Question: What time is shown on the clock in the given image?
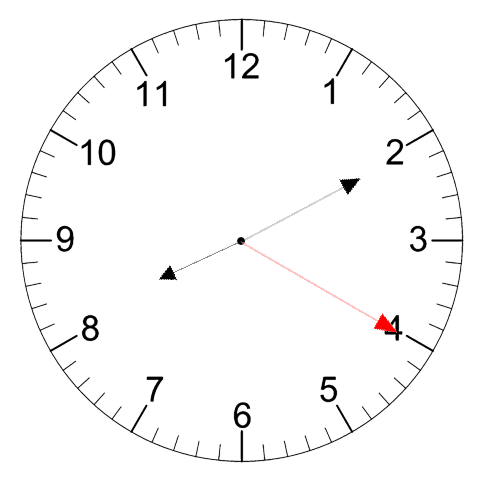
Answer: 08:10:20